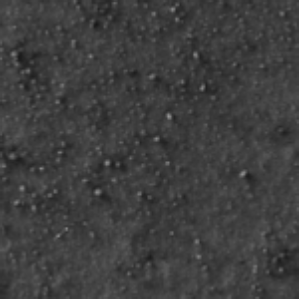
Label: frost